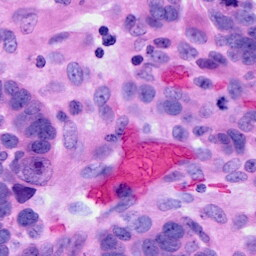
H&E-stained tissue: Ovarian